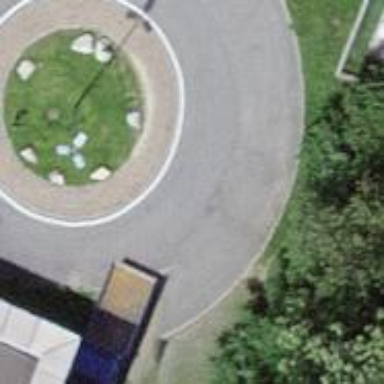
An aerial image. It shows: Roundabout on residential road with asphalt surface.